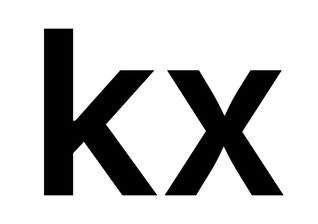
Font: Inter_SemiBold